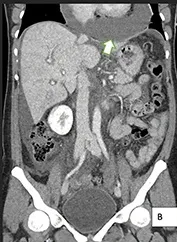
Coronal. CT scan images show pericardial effusion (white arrow) and enhancing pericardium, evidence of right heart failure with IVC enlargement and periportal oedema, features of early cardiac tamponade. The thin arrow points to the soft tissue mass in the atrium.
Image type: radiology (ct)